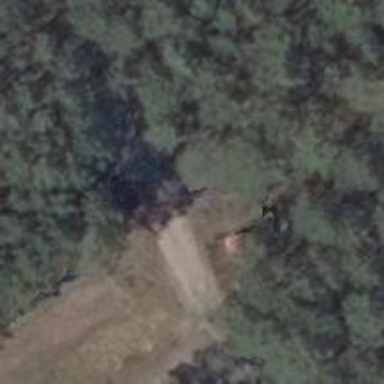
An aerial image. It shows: Shelter that serves as hunting stand.